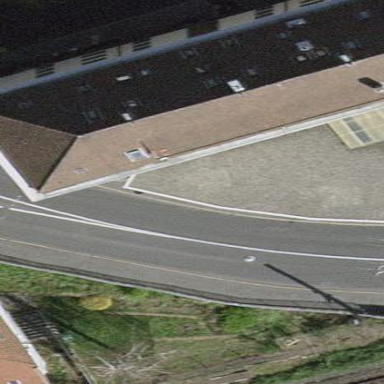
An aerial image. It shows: Hipped-roof building with apartments.